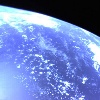
Label: water